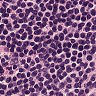
Metastatic tissue present: no